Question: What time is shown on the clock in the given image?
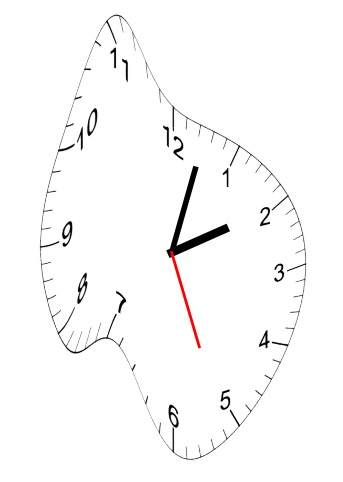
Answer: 02:02:26